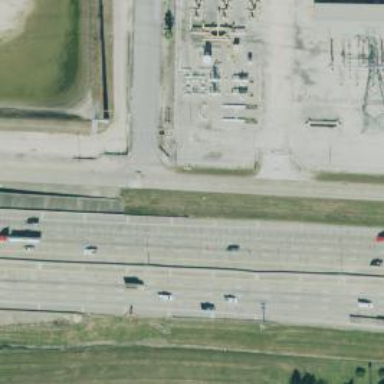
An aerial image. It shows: Secondary road with frontage road alongside.